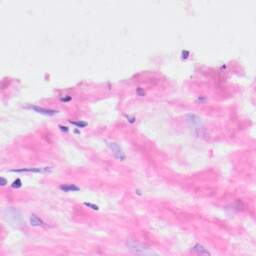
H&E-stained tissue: Kidney